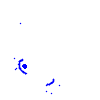
Particle: electron